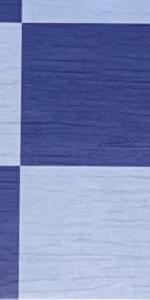
Label: Empty